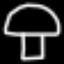
Label: mushroom